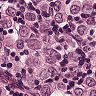
Metastatic tissue present: yes